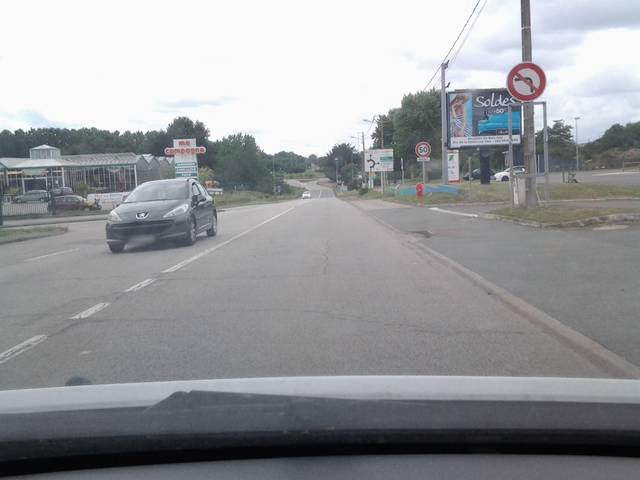
Region: France
Coordinates: 46.663, -1.458